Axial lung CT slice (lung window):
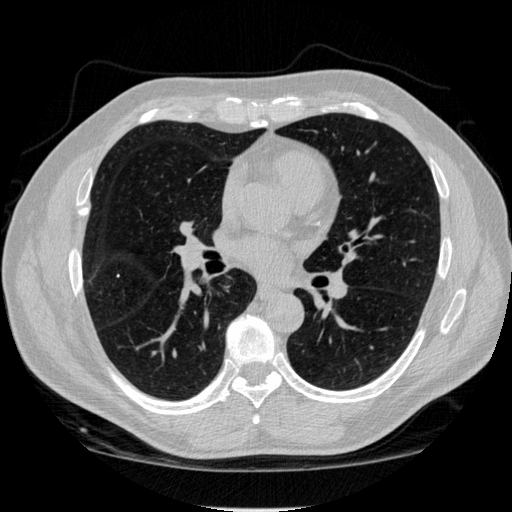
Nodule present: no